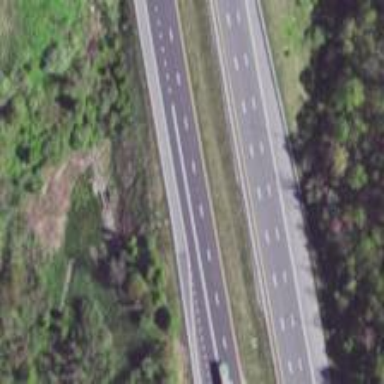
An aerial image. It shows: Motorway junction.